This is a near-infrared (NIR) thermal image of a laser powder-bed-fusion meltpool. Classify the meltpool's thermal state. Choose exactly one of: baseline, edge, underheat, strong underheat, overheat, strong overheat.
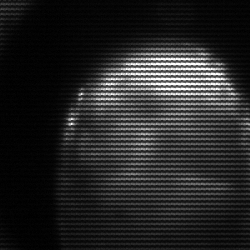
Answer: edge